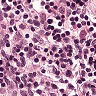
Metastatic tissue present: no